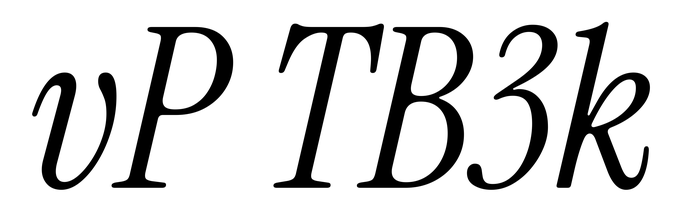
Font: InstrumentSerif-Italic